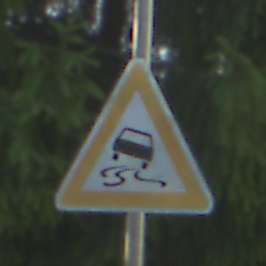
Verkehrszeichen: SchleuderOderRutschgefahr
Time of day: SunriseSunset
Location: Outdoor (Suburban)
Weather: PartlyCloudy
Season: NotSpecified
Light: Natural